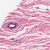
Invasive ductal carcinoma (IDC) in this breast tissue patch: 0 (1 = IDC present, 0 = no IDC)